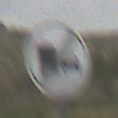
Verkehrszeichen: EndeUeberholverbotKraftfahrzeuge
Umgebung: Outdoor, Nature
Tageszeit: Midday
Wetter: Overcast
Licht: Natural
Jahreszeit: NotSpecified
Kontrast: LowContrast